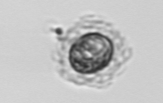
Label: Emiliania_huxleyi